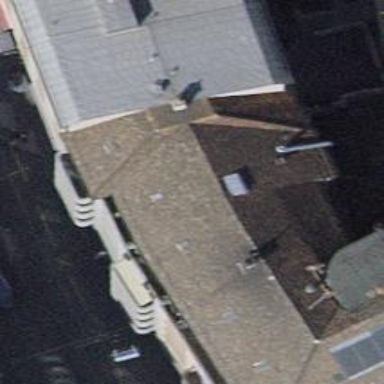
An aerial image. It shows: Restaurant.